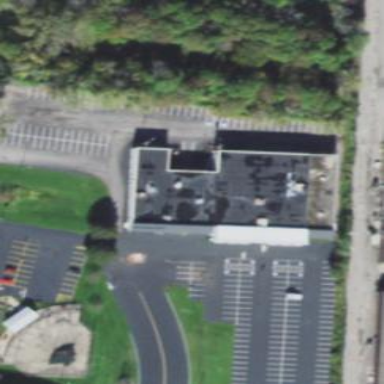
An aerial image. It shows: Retail building.